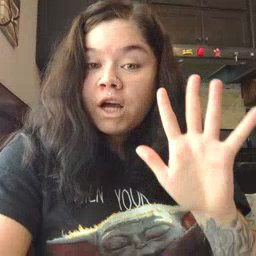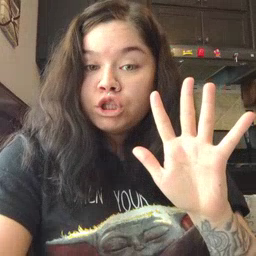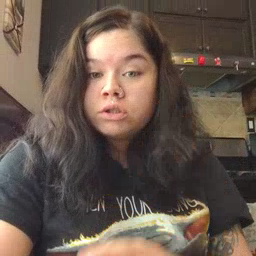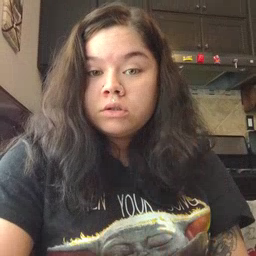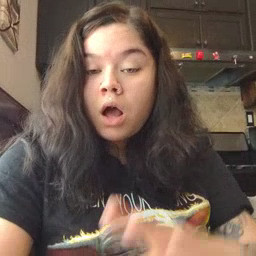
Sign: finish